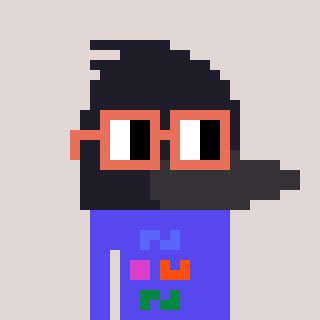
a pixel art character with square orange glasses, a raven-shaped head and a computerblue-colored body on a warm background